Field crop: tomato
Growth stage: 1
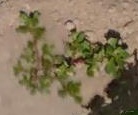
Species: portulaca